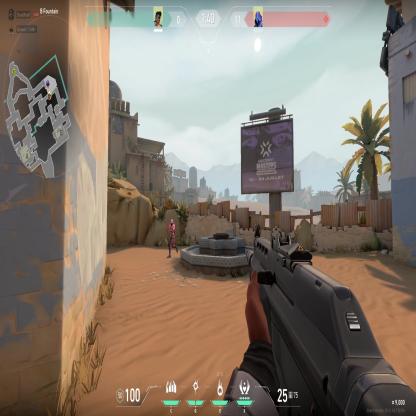
Label: enemy